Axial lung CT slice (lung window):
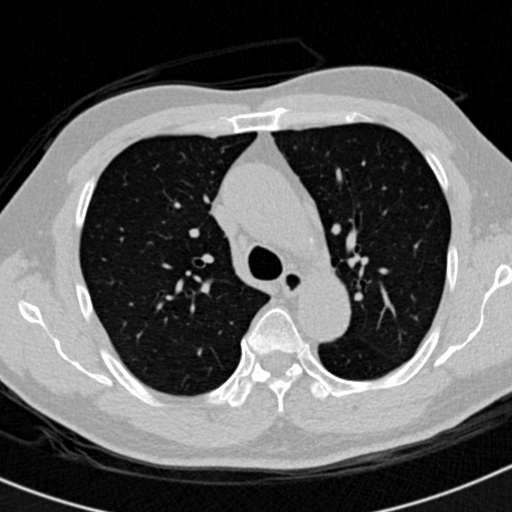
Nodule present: no